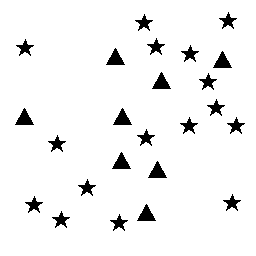
Squares: 0
Triangles: 8
Stars: 16
Total shapes: 24